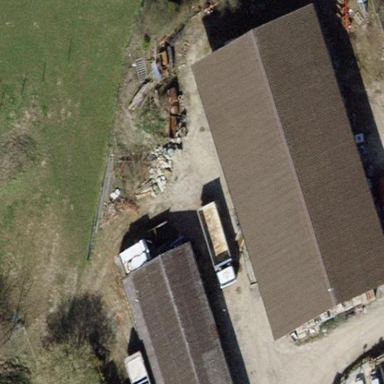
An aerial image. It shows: Rural barn.